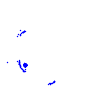
Particle: electron